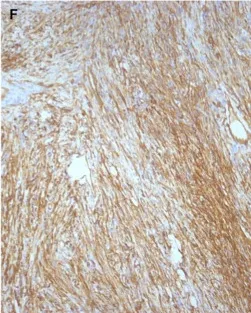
Histological findings. CD34. X100).
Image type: pathology (immunostaining)